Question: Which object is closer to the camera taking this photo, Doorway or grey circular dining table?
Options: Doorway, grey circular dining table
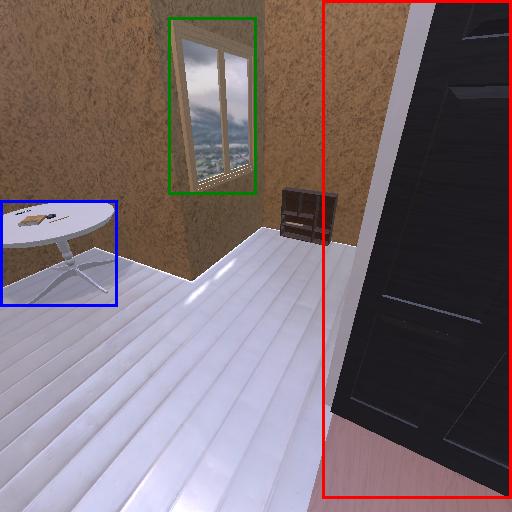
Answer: Doorway